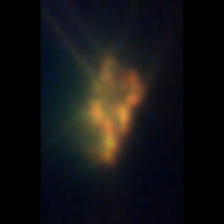
Taxon: Chaetoceros
Group: Diatoms